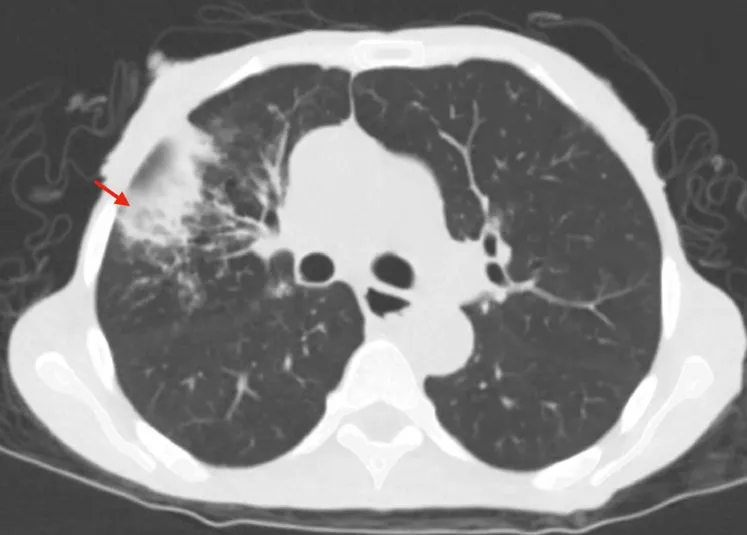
CT chest without contrast. . CT was reported as interval development of branching opacities (tree-in-bud) and pleural-based areas of consolidation in the right upper and lower lobe, suggestive of pneumonia superimposed on chronic interstitial changes (as signaled by the red arrow). . Additionally, these findings were also described: interval development of thickening of the minor fissure on the right. Diffuse bronchiectasis. Emphysema. Interval improvement of pleural-based opacity at the medial basal segment of the left lower lobe compared to previous imaging. Interval improvement of pleural-based opacity in the posterior basal segment of the right lower lobe compared to previous imaging.
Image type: radiology (ct)